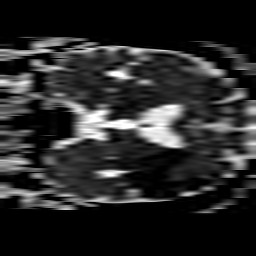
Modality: ADC
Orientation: coronal
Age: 71
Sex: male
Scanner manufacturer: philips
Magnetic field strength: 3 T
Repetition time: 3.753 s
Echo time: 0.06011 s